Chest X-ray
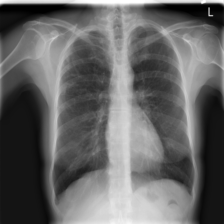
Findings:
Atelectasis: negative
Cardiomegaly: negative
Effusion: negative
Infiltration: negative
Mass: negative
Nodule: negative
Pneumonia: negative
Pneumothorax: negative
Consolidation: negative
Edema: negative
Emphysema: negative
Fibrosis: negative
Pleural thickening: negative
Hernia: negative